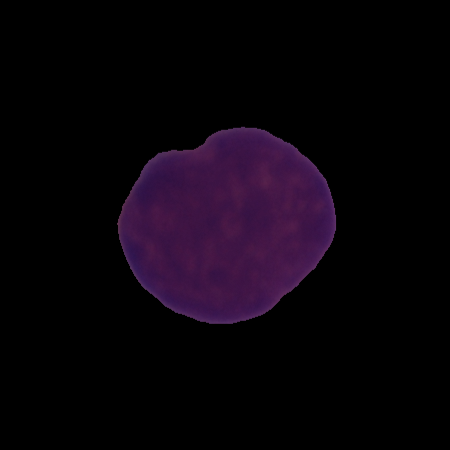
Label: cancer